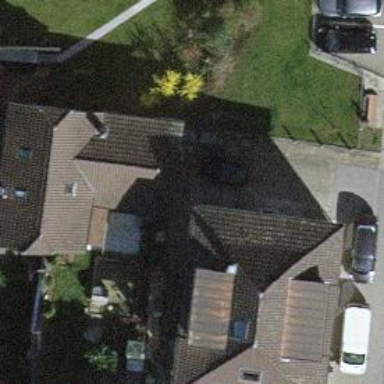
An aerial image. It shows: Building with hipped roof shape.